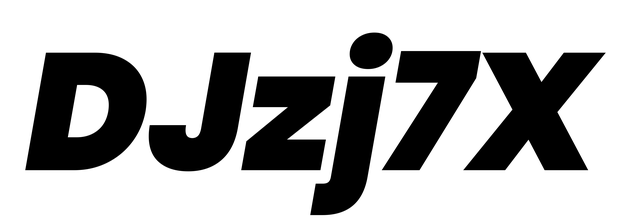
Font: Poppins-BlackItalic